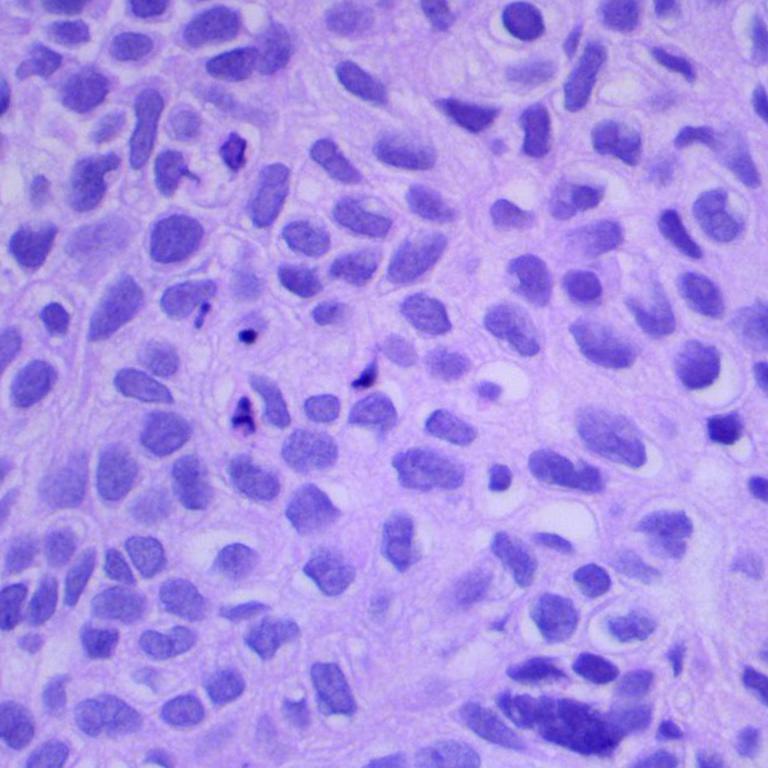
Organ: lung
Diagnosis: squamous carcinomas